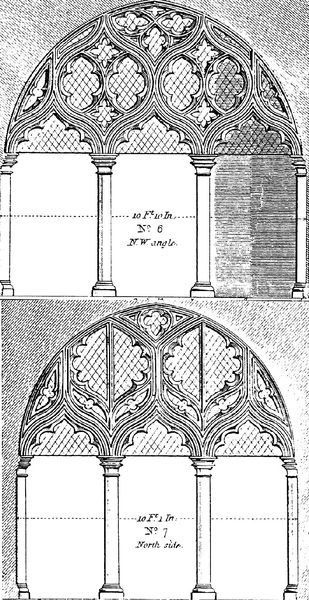
Titel: Kathedrale, Norwich/Norfolk
Standort: Norwich (EU - GB)
Schlagwörter: blätter, fuß, schatten, blumen, fenster, glas, licht, skizze, säule, säulen, zeichnung, dach, haus, muster, ornament, architektur, barock, gitter, kirche, decke, blatt, gotik, rokoko, schrift, ansicht, bogen, schattierung, zahlen, ornamente, verzierung, striche, tor, bögen, schwarzweiss, schraffur, text, entwurf, kapitell, arabisch, spitzbogen, rundbögen, plan, tempel, basis, streben, design, englisch, kirhce, maßwerk, bauzeichnung, statik, berechnung, maße, maß, architektonisch, north